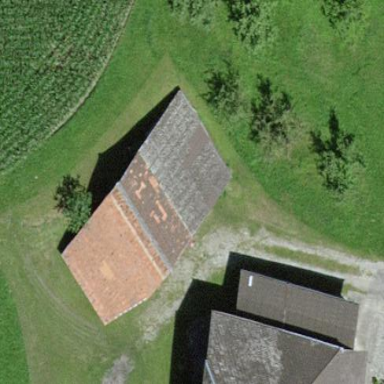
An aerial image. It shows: Barn.